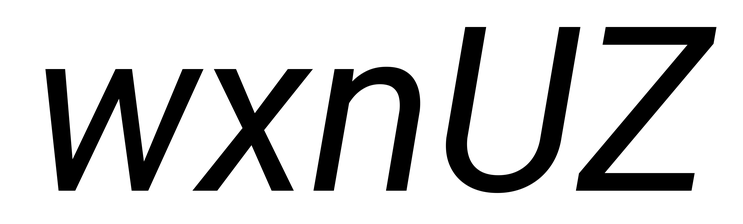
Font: Roboto-Italic_Italic